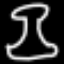
Label: hourglass